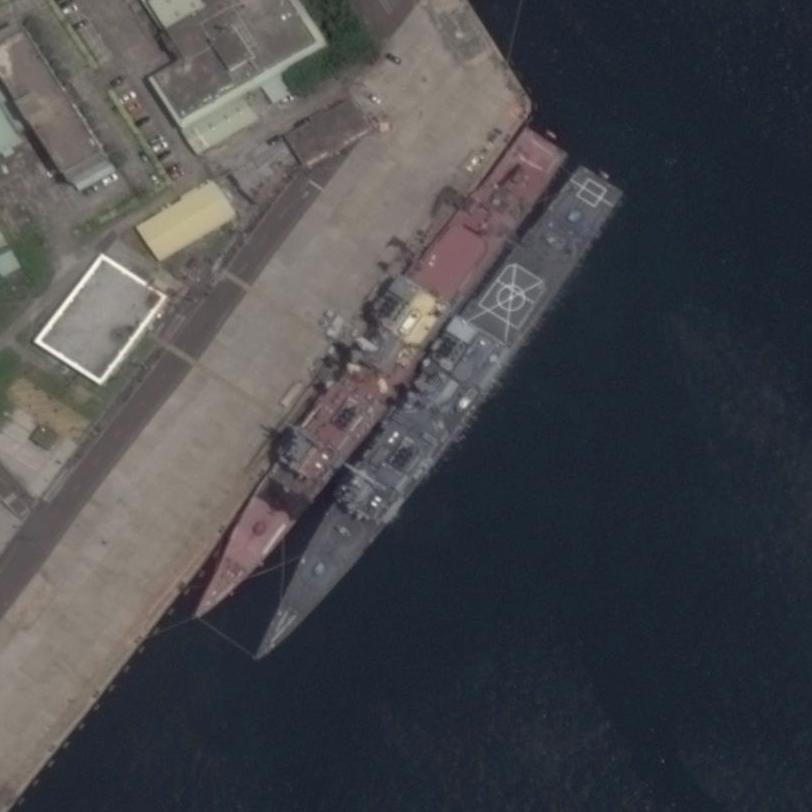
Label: cruiser